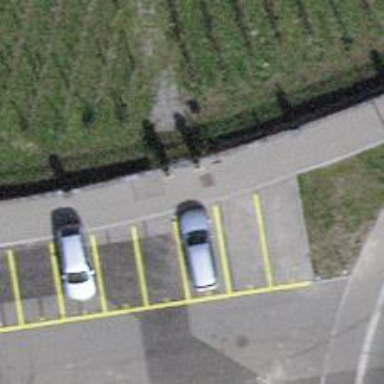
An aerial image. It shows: Asphalt sidewalk along the footway.